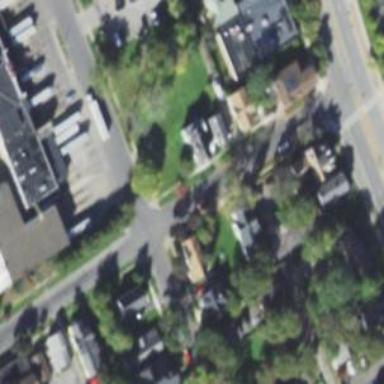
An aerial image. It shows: Alley classified as service road.